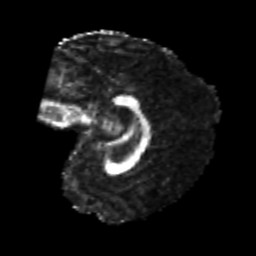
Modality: FA
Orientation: sagittal
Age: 23
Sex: female
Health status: healthy
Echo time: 0.074 s